Field crop: tomato
Growth stage: 1
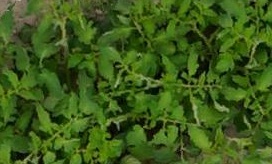
Species: tomato